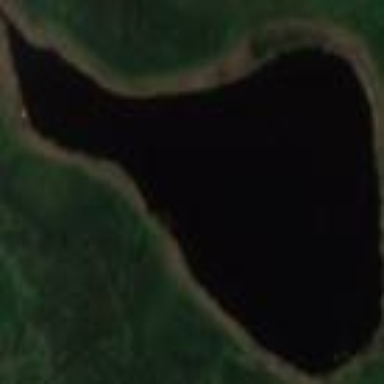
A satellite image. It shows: Serene lake.